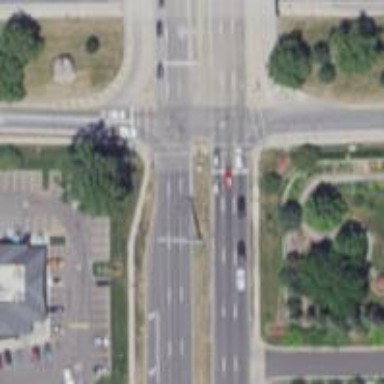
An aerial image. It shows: Footway located on traffic island.